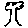
Label: tree